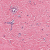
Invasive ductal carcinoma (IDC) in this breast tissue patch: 0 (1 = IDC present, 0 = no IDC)